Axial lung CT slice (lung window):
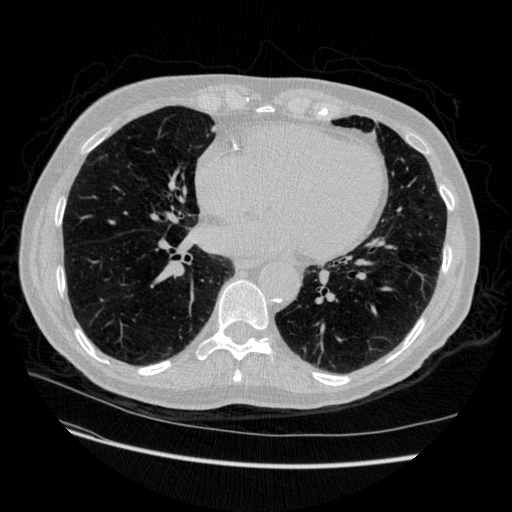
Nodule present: no